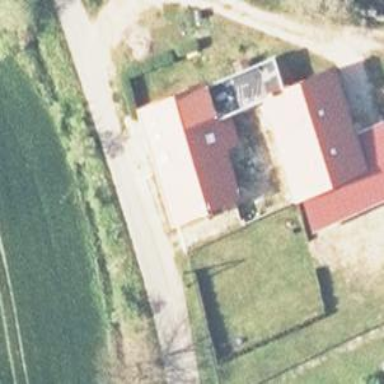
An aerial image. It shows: Gabled building with the roof oriented along its structure.